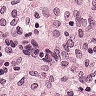
Metastatic tissue present: no